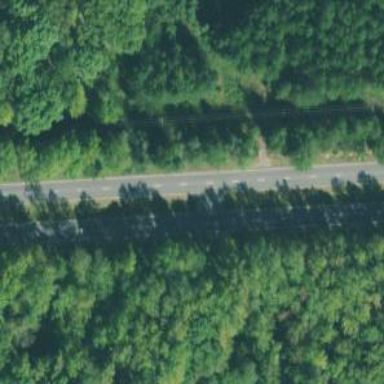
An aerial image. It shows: Trunk link highway.